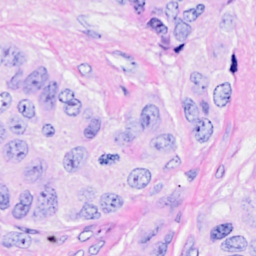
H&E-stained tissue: Breast